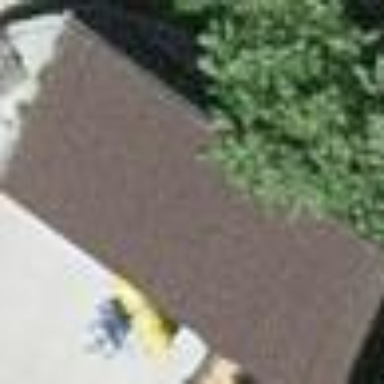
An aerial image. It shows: View of roof of building.